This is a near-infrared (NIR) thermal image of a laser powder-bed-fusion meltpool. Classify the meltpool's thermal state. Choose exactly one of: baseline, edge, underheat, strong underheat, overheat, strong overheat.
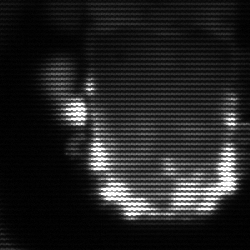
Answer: baseline